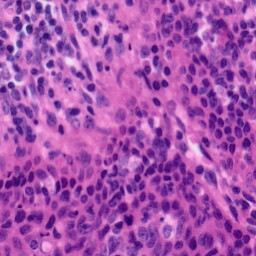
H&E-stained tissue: Tonsil